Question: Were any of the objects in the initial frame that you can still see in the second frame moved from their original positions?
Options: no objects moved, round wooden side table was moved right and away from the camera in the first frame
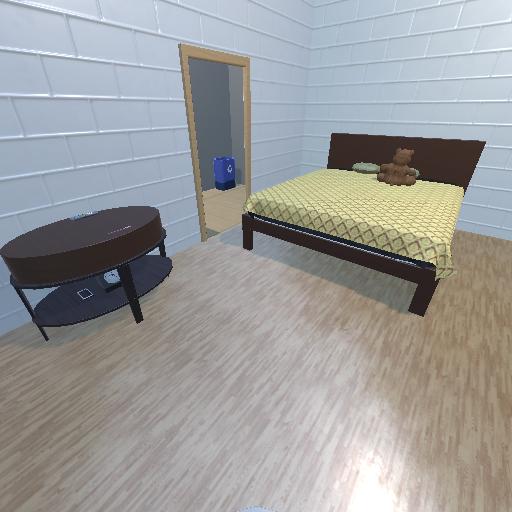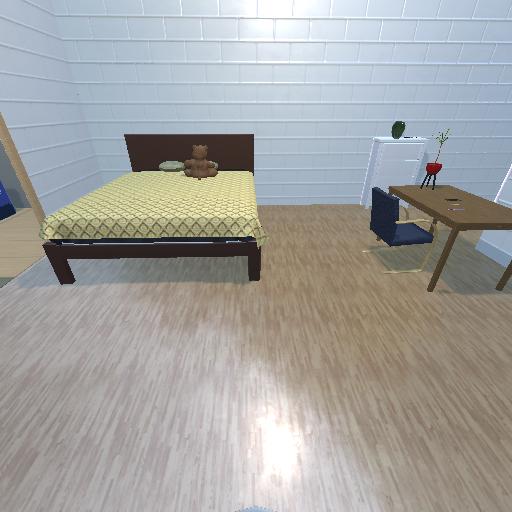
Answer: no objects moved